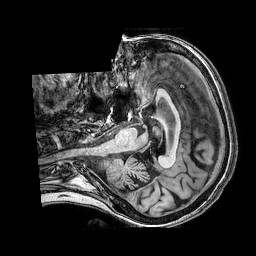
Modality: T1w
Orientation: axial
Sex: female
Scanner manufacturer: philips
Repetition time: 0.008214 s
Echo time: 0.00376 s